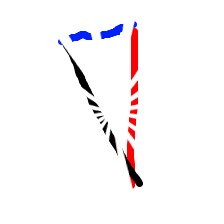
Shape: triangle